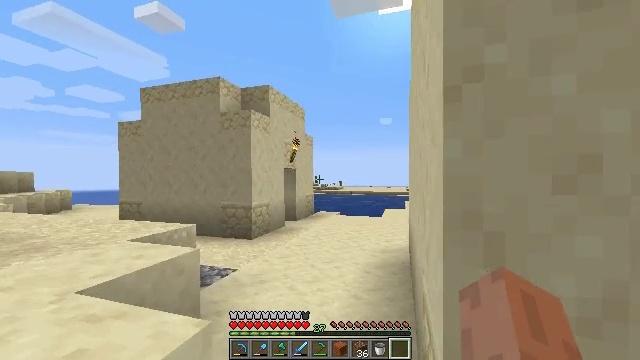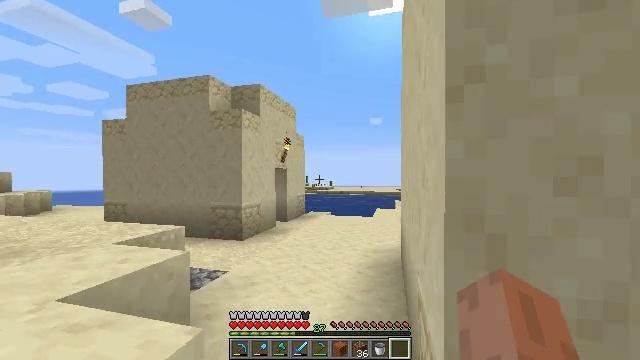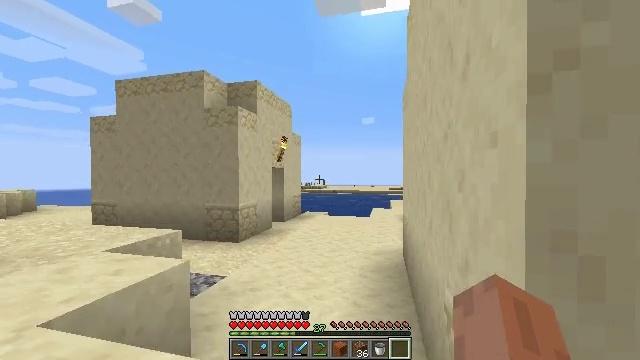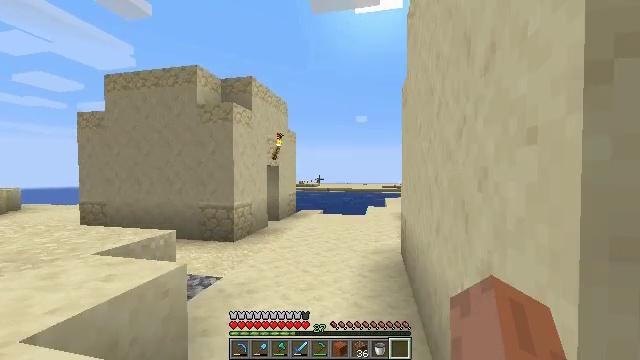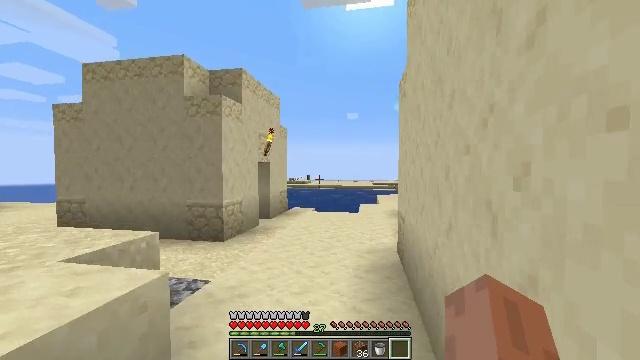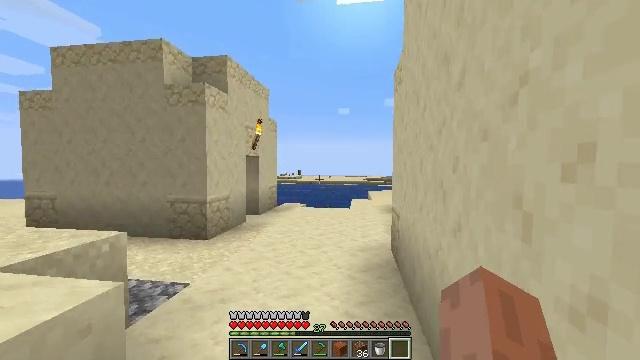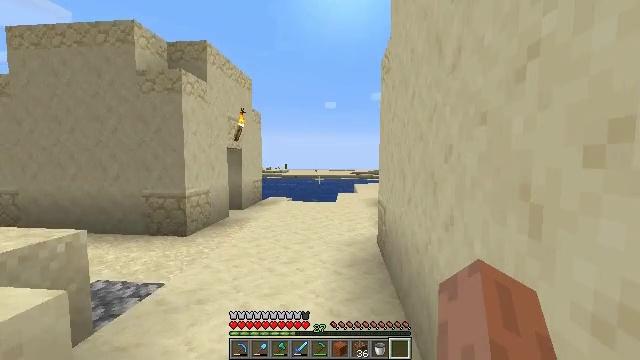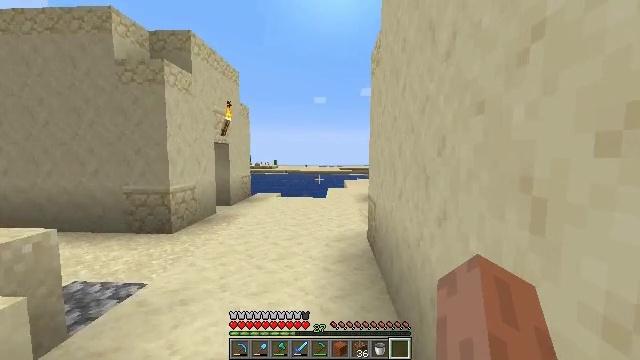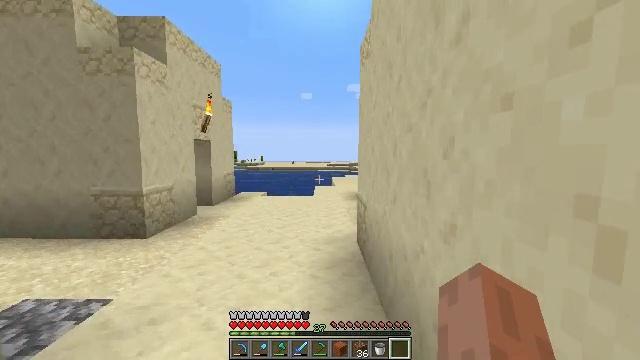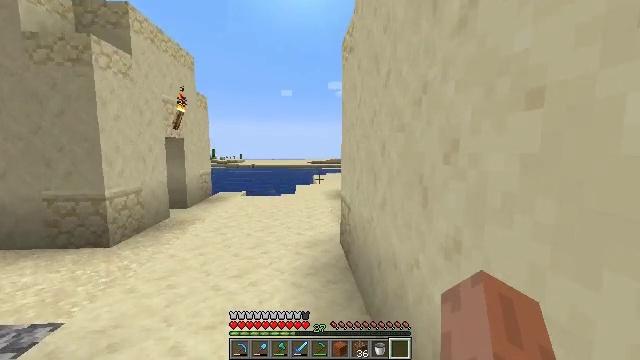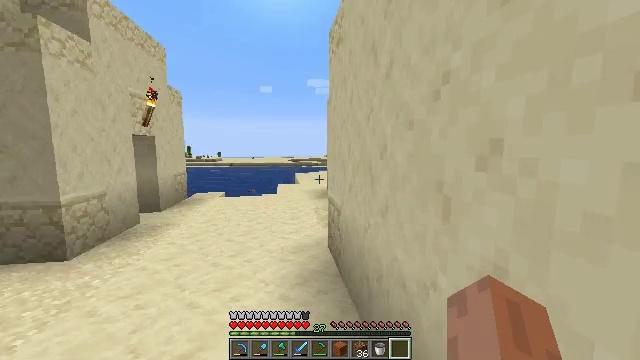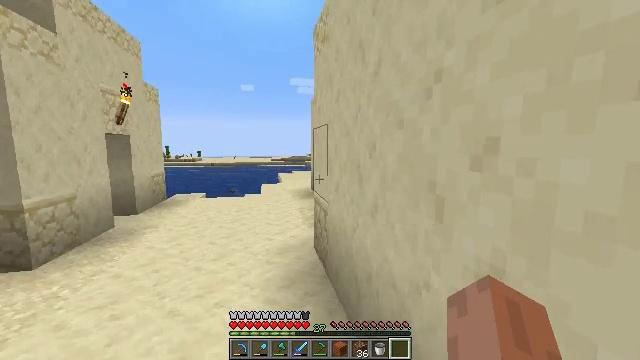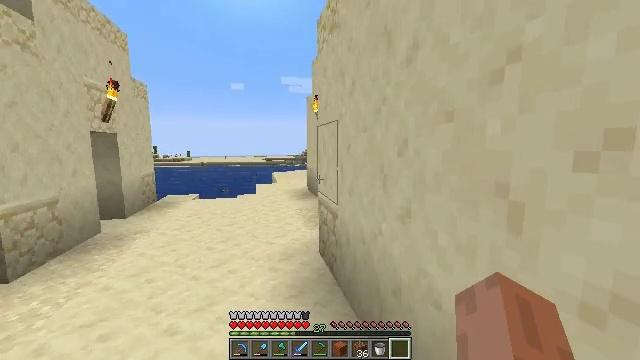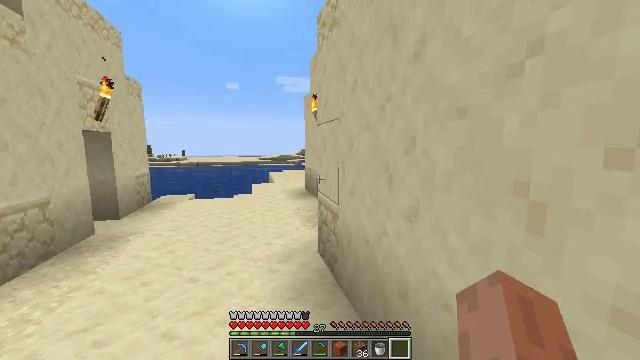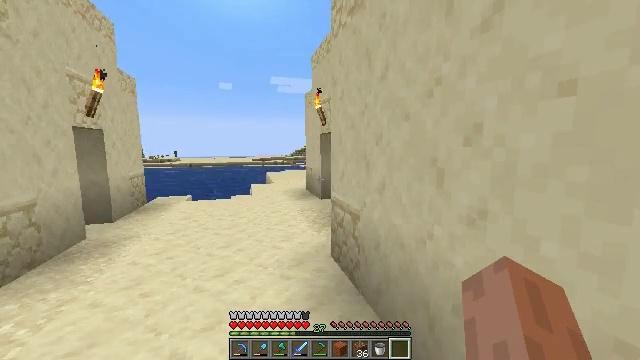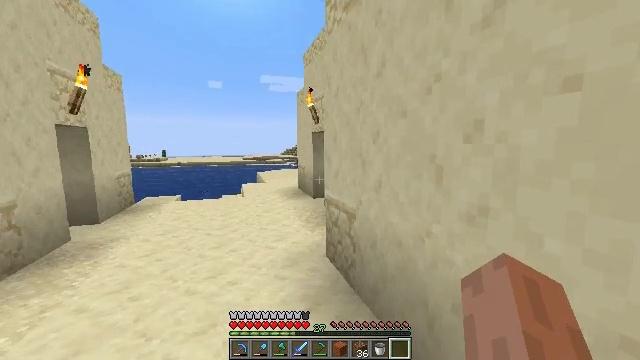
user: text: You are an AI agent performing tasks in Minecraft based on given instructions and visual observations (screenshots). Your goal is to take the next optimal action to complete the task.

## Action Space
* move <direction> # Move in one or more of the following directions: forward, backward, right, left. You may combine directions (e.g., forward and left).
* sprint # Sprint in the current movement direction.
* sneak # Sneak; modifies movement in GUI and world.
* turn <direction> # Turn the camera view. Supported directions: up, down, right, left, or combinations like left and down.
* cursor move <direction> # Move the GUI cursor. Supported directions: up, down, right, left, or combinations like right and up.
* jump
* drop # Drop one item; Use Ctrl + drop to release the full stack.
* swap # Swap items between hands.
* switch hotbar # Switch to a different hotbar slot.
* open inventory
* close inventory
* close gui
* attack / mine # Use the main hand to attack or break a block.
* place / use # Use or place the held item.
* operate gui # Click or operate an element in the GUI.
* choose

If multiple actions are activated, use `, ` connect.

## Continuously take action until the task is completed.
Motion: motion action
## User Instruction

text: Remove the potted cactus from its pot.
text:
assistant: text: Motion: move forward and move left, turn right
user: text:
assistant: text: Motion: move forward and move left, turn right
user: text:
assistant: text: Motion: move forward, turn right
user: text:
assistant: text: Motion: move forward, turn right
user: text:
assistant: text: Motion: move forward, turn right and down
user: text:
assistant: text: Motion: move forward, turn right and down
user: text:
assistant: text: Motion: move forward, turn right
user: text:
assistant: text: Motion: move forward, turn right
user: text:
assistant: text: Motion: move forward, turn right
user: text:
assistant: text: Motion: move forward and move left, turn right
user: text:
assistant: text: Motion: move forward and move left, turn right
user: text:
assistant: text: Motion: move forward and move left, turn right
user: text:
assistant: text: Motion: move forward and move left
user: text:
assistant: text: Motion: move forward and move left, turn right
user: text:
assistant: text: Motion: move forward and move left, turn right
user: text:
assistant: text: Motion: move forward and move left, turn right
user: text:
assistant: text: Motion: move forward and move left, turn right
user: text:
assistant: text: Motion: move forward and move left, turn right
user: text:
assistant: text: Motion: move forward and move left, turn right
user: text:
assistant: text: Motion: move forward and move left, turn right
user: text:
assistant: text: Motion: move forward and move left
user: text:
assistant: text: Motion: move forward and move left, turn right
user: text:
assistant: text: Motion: move forward and move left, turn right
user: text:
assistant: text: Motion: move forward and move left, turn right
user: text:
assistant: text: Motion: move forward and move left, turn right
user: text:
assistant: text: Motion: move forward and move left, turn right
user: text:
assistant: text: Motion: move forward and move left, turn right
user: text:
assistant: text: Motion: move forward and move left, turn right
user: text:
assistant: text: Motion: move forward and move left, turn right
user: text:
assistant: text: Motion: move forward and move left, turn right